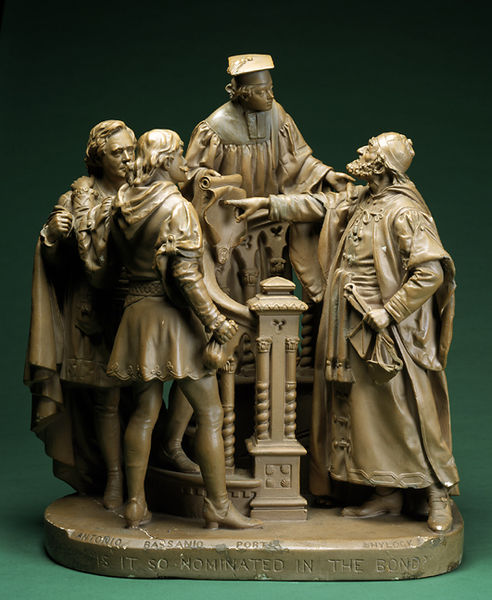
Titel: Is It So Nominated in the Bond?
Künstler: John Rogers
Standort: Amherst (Massachusetts, USA)
Institution: Mead Art Museum, Amherst College
Schlagwörter: gruppe, marmor, säulen, falten, stein, gewänder, church, column, hat, men, people, green, hair, meeting, robe, talking, inschrift, plastik, bond, streit, statuette, man, roman, mittelalter, metal, schriftrolle, cap, plaster, sculpture, statue, cape, history, kommunikation, pillar, money, brass, empire, bronze, skulpturengruppe, guilt, college, base, pole, copper, antonio, justice, bag, the, speaking, lawyer, plea, in, judge, scholars, cao, nominated, rone, communicating, graduate, it, pley, judge hat